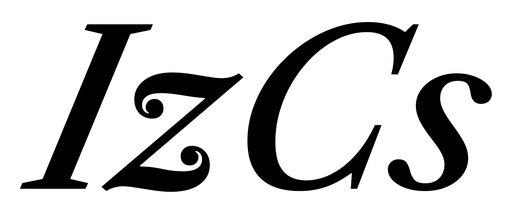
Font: LibreCaslonText-Italic_Medium_Italic